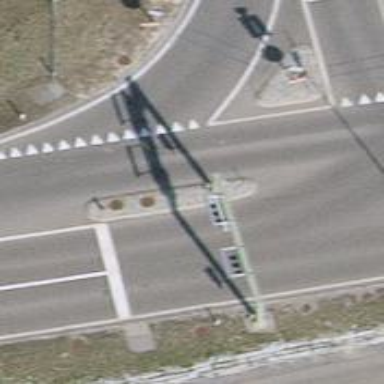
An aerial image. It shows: Road with traffic signals.